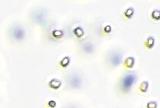
Label: Phaeocystis